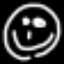
Label: airplane